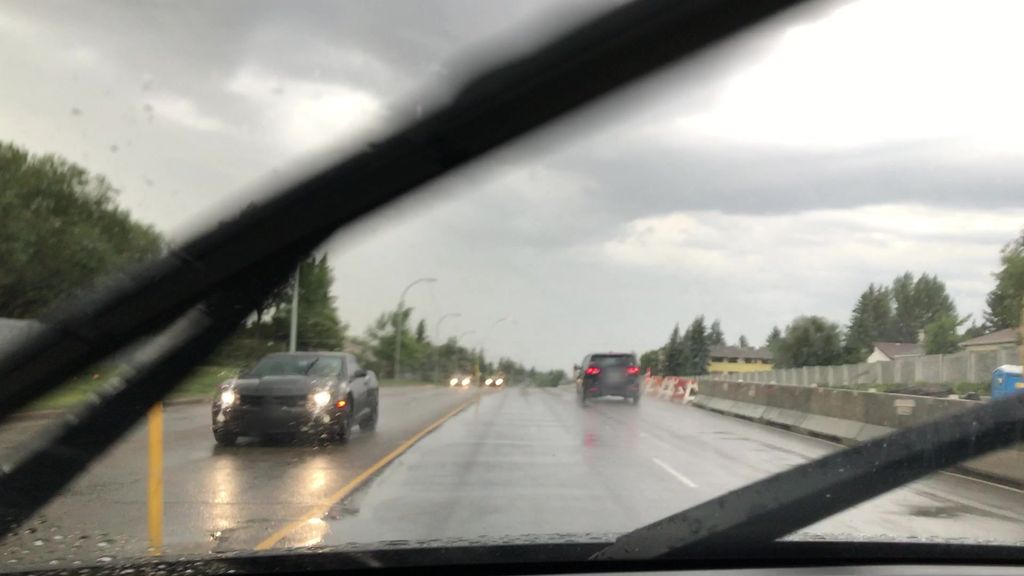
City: edmonton